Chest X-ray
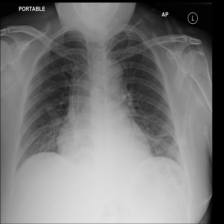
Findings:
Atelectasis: positive
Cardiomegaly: negative
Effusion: negative
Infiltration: negative
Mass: negative
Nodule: negative
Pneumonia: negative
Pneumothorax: negative
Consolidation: negative
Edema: negative
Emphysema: negative
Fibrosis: negative
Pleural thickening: negative
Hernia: negative